Question: I've been using DevExpress's free refactoring tool for about 6 months now (love it!). One of my favorite features is the code indent guidelines.
The other day I noticed they have released a new version so I upgraded (was on 11.1 and upgraded to 11.2). After the upgrade the guidelines have vanished. Is it possible to turn them back on in 11.2? If so how do I do it?
(like bellow..)

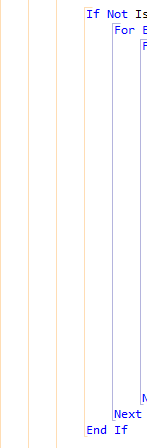
Answer: I'm also using CodeRush XPress 11.2, but the lines are visible for me. Try to uninstall all versions of CodeRush XPress, and then install CodeRush XPress 11.2 again.
If you have any problems with CodeRush you should contact the <URL> of DevExpress. I had no problems with them and all bugs i reported where solved in the next version.